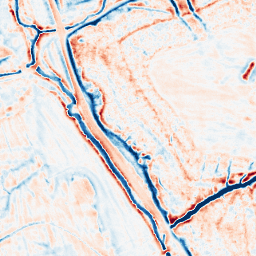
Category: edge_preserving
Decomposition family: bilateral
Decomposition parameters: d: 15
sigma_color: 25
sigma_space: 100
Upsampling method: sinc_blackman
Upsampling parameters: scale: 4
kernel_size: 8
Upsampling scale: 4